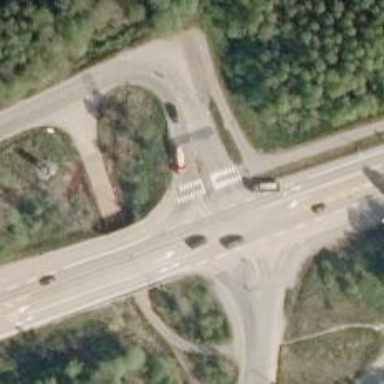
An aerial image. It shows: Island crossing on the road.